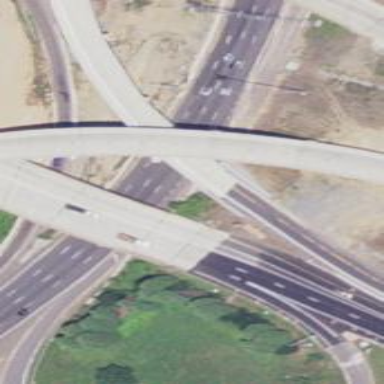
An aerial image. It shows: Motorway junction.